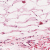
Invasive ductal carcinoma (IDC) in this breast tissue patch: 0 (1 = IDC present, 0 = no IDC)